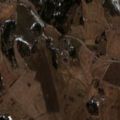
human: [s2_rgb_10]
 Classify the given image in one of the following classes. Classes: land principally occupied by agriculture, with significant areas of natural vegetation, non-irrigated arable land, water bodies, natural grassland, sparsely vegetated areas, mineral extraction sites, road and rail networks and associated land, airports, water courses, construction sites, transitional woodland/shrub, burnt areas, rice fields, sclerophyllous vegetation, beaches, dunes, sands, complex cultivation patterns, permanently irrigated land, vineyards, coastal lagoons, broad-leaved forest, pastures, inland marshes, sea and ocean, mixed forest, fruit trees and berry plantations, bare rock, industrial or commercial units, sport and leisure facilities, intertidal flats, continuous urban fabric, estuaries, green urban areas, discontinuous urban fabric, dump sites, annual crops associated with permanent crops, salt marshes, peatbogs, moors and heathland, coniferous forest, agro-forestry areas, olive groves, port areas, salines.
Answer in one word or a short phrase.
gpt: discontinuous urban fabric, non-irrigated arable land, land principally occupied by agriculture, with significant areas of natural vegetation, mixed forest